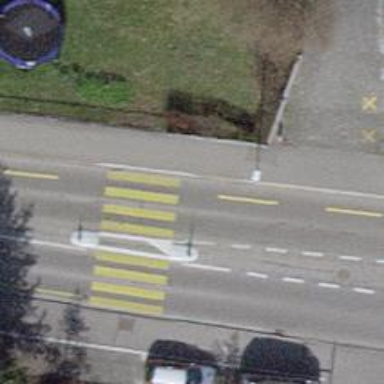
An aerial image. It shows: Marked footway with zebra crossing and crossing island. The surface of the footway is asphalt.